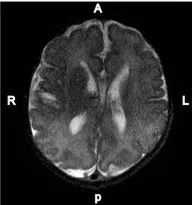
Representative MRI images. (A) T2-weighted axial brain MRI done of this patient at 3 days of age.
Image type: radiology (mri)